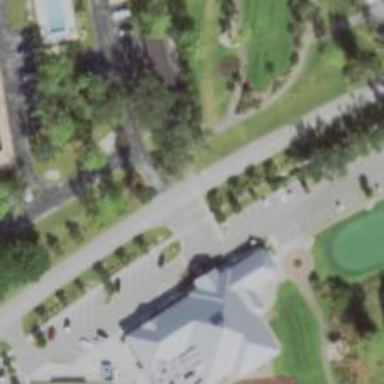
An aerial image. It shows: Pathway for golfing.